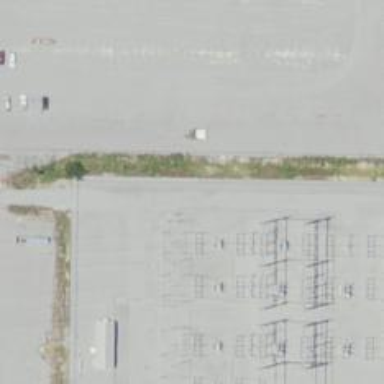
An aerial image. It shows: Switch for power supply.